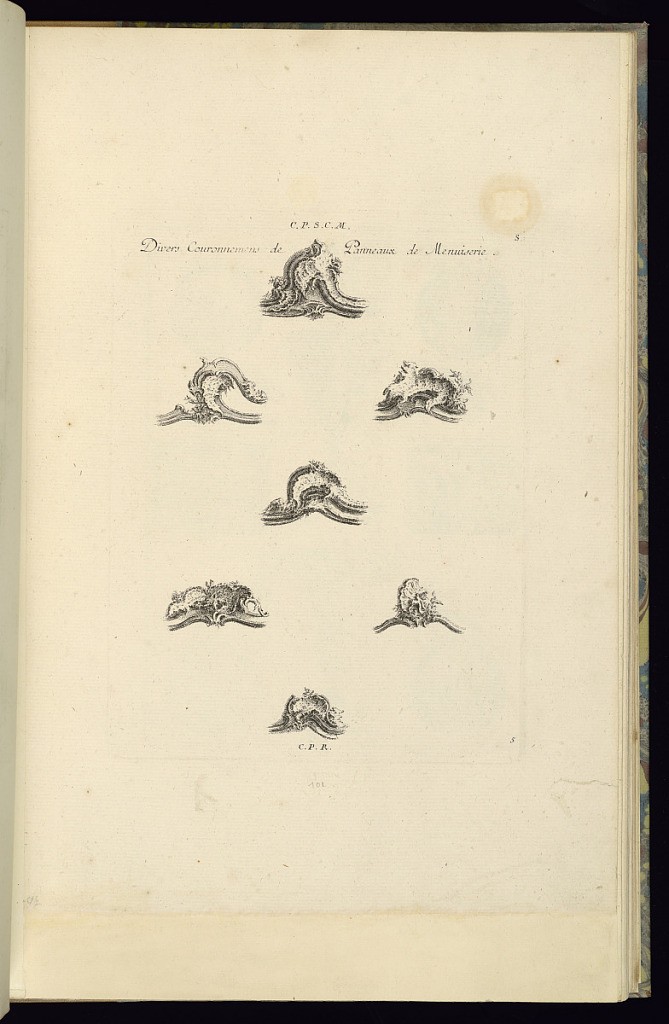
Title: Divers Couronnemens de Panneaux de Menuiserie
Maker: François de Cuvilliés the Elder, Belgian, 1695 - 1768
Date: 1745
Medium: Etching and engraving on off-white laid paper
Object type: Print
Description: First state of designs for panels, rondels, and sconces. See 1921-6-285-103.